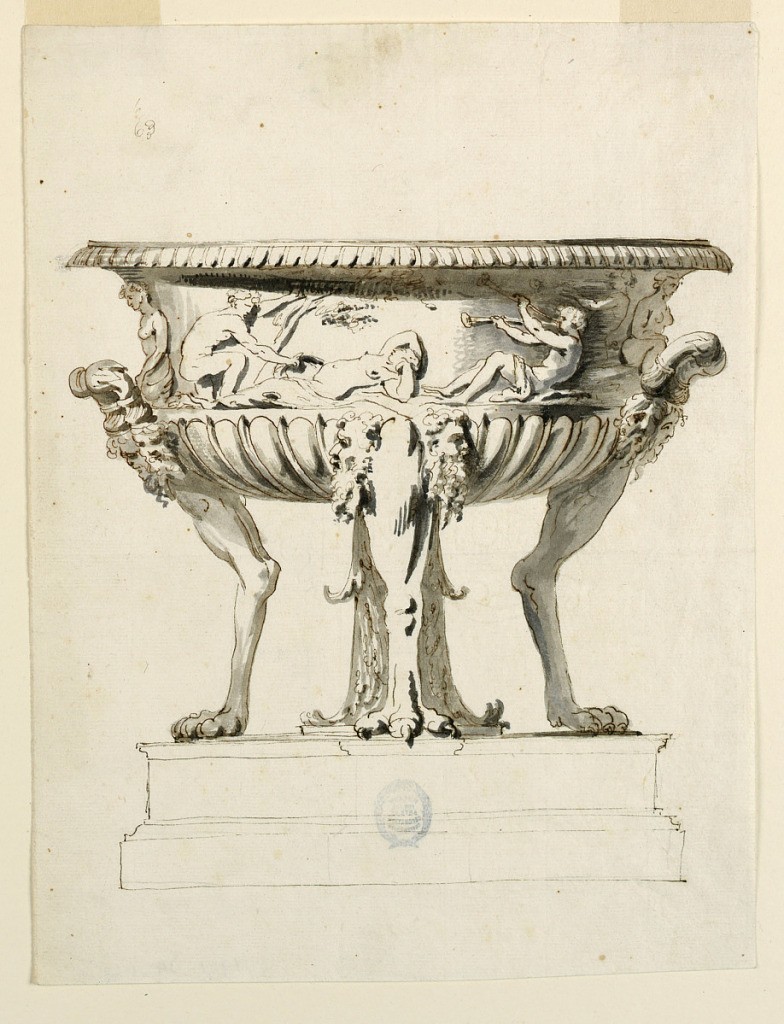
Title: Bowl on a Stand
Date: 1775–1800
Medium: Graphite, pen and black ink, brush and gray wash on paper
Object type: Drawing
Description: Vase on an animal leg stand. The body of the vase is decorated with gadrooning and a frieze of classical nudes.